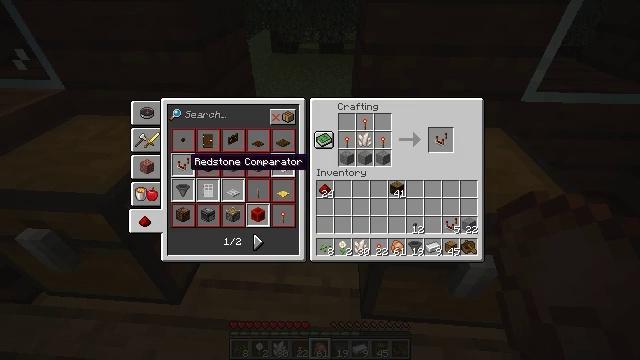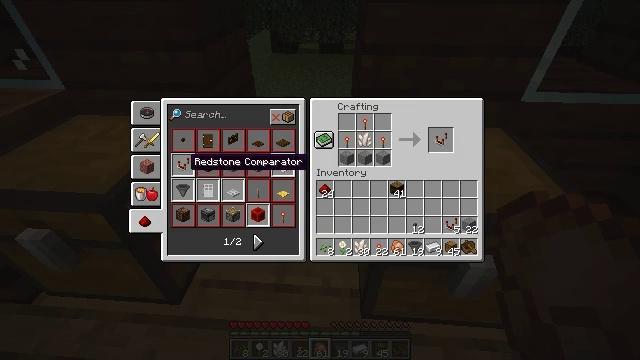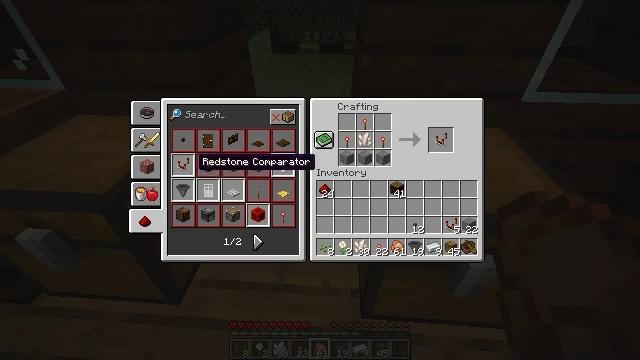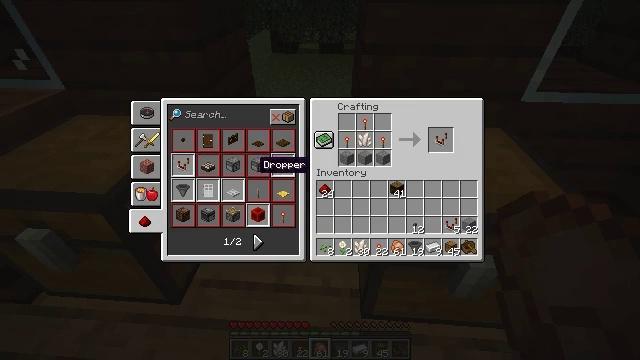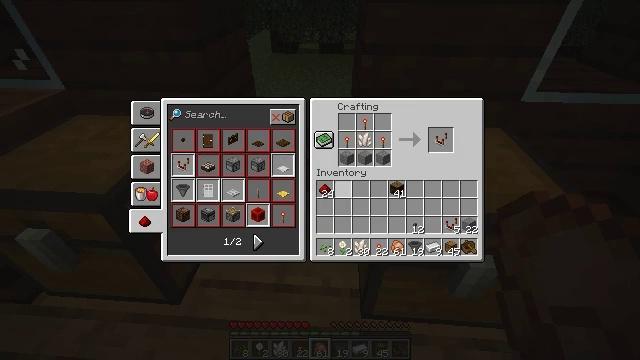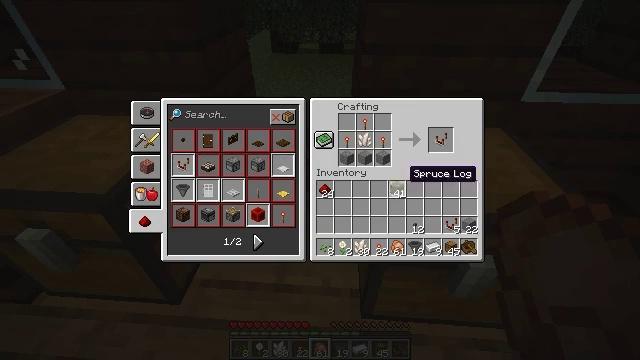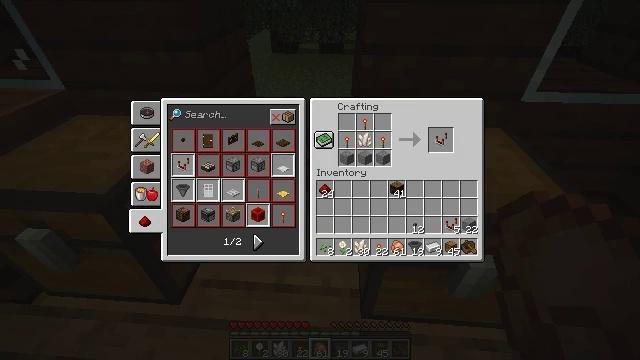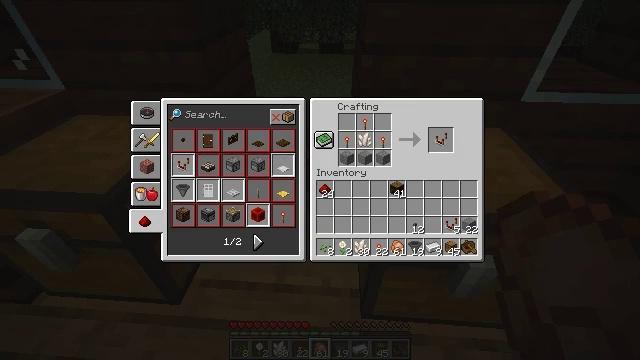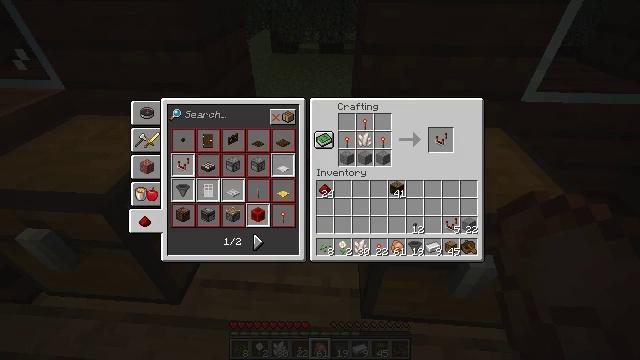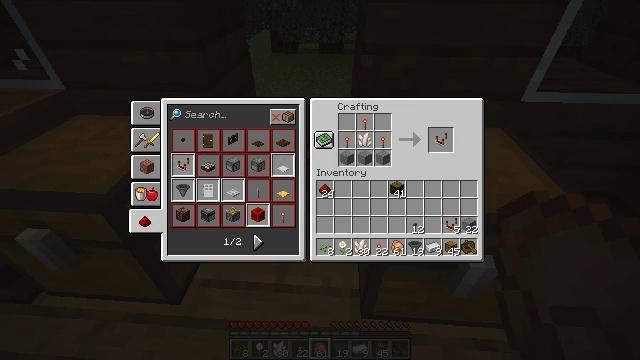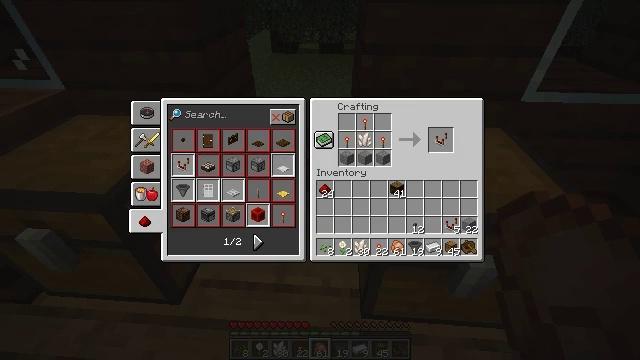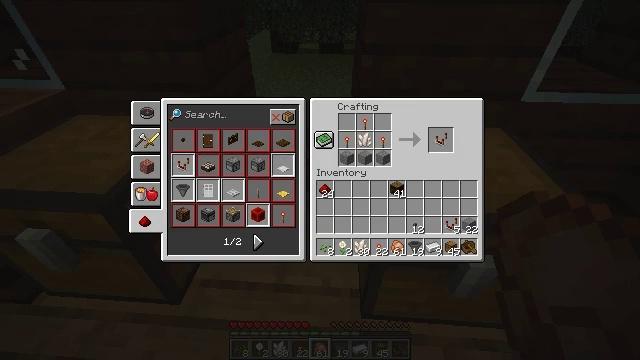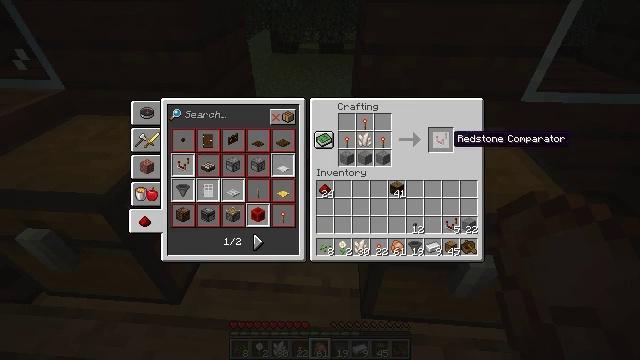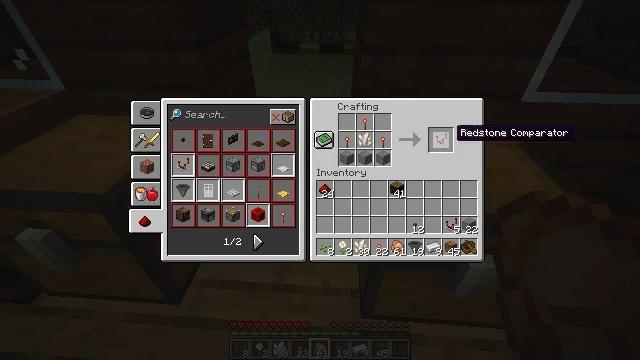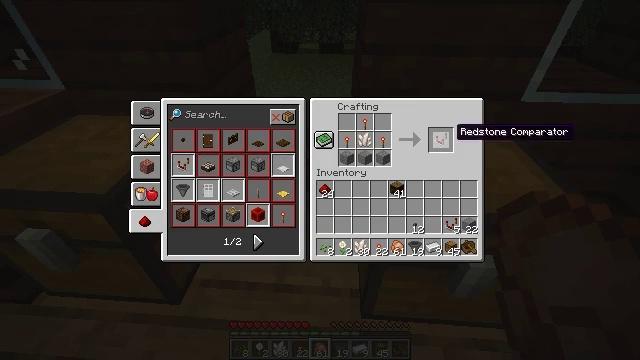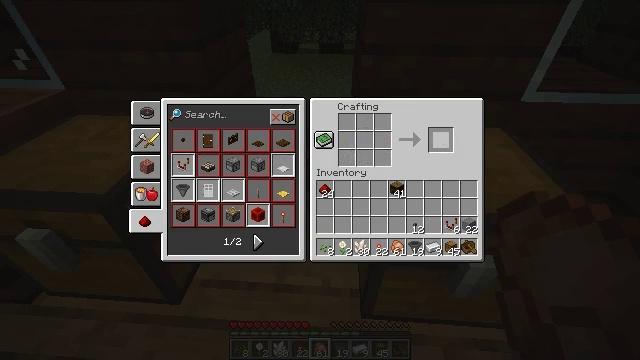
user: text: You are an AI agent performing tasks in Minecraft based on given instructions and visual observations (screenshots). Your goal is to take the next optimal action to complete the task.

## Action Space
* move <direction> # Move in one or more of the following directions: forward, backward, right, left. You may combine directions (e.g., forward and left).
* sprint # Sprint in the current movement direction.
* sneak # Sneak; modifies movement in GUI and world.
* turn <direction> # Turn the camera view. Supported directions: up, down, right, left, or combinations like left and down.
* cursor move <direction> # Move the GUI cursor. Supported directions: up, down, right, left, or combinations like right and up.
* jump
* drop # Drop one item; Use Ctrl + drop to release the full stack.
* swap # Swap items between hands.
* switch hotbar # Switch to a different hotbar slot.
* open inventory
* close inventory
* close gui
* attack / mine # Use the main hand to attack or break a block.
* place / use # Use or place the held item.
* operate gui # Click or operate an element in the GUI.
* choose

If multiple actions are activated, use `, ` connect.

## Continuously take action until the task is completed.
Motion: motion action
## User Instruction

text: Combine redstone torches, stone, and nether quartz to make a comparator.
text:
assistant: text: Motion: no_op
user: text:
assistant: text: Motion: cursor move right
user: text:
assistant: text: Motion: cursor move right
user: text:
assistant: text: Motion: cursor move right and down
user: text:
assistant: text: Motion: cursor move right
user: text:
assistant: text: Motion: cursor move right
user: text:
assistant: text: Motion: sneak, cursor move right and up
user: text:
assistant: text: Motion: sneak, cursor move up
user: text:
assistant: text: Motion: sneak
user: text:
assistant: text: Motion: sneak
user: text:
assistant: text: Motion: sneak
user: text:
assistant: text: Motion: sneak
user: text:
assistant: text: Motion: sneak
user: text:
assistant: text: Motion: sneak
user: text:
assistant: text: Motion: sneak, operate gui
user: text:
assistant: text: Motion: sneak, operate gui
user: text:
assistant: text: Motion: sneak, operate gui
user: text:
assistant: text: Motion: sneak
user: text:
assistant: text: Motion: sneak
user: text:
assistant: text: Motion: sneak